Brain MRI, t2w sequence, axial 2D slice.
Patient: age 23, sex F, weight 78 kg, height 1.78 m
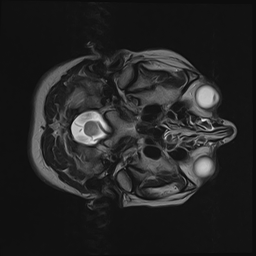